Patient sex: M
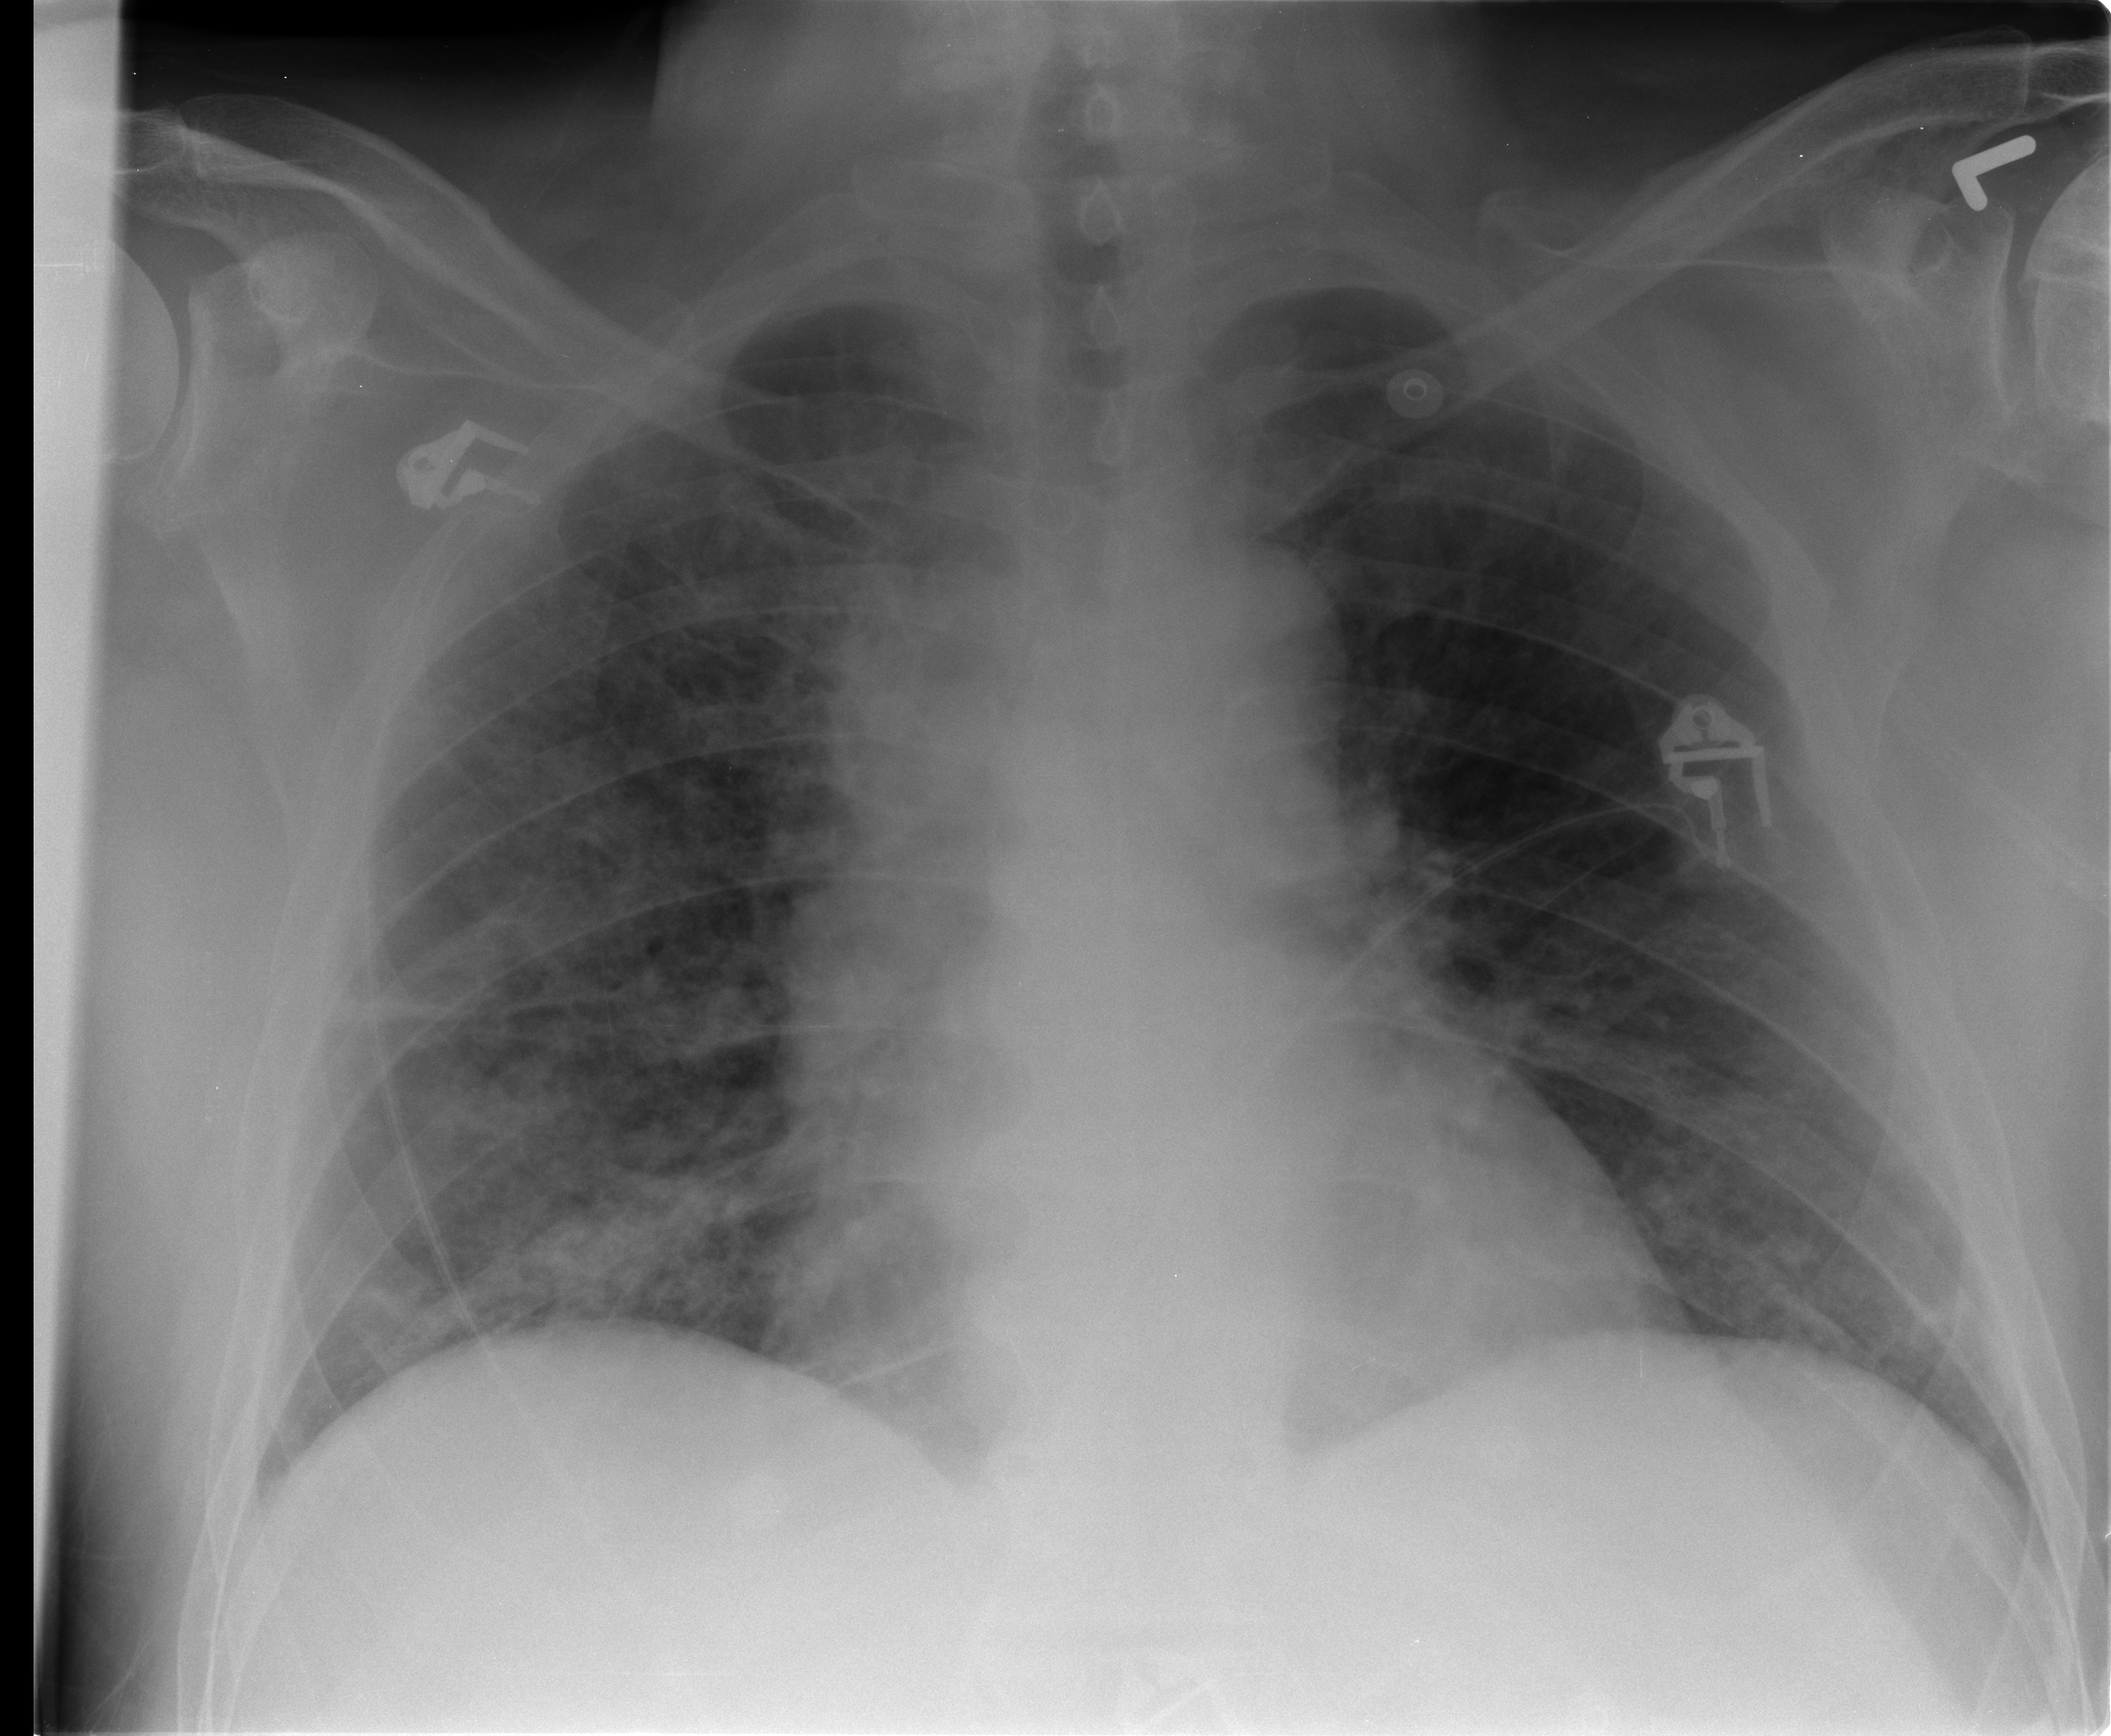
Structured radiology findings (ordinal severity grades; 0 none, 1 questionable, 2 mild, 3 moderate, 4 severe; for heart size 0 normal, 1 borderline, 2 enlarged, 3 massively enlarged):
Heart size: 2
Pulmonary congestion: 1
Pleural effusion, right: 0
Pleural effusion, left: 0
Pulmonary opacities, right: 3
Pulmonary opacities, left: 1
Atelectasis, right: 2
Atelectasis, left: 2